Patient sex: M
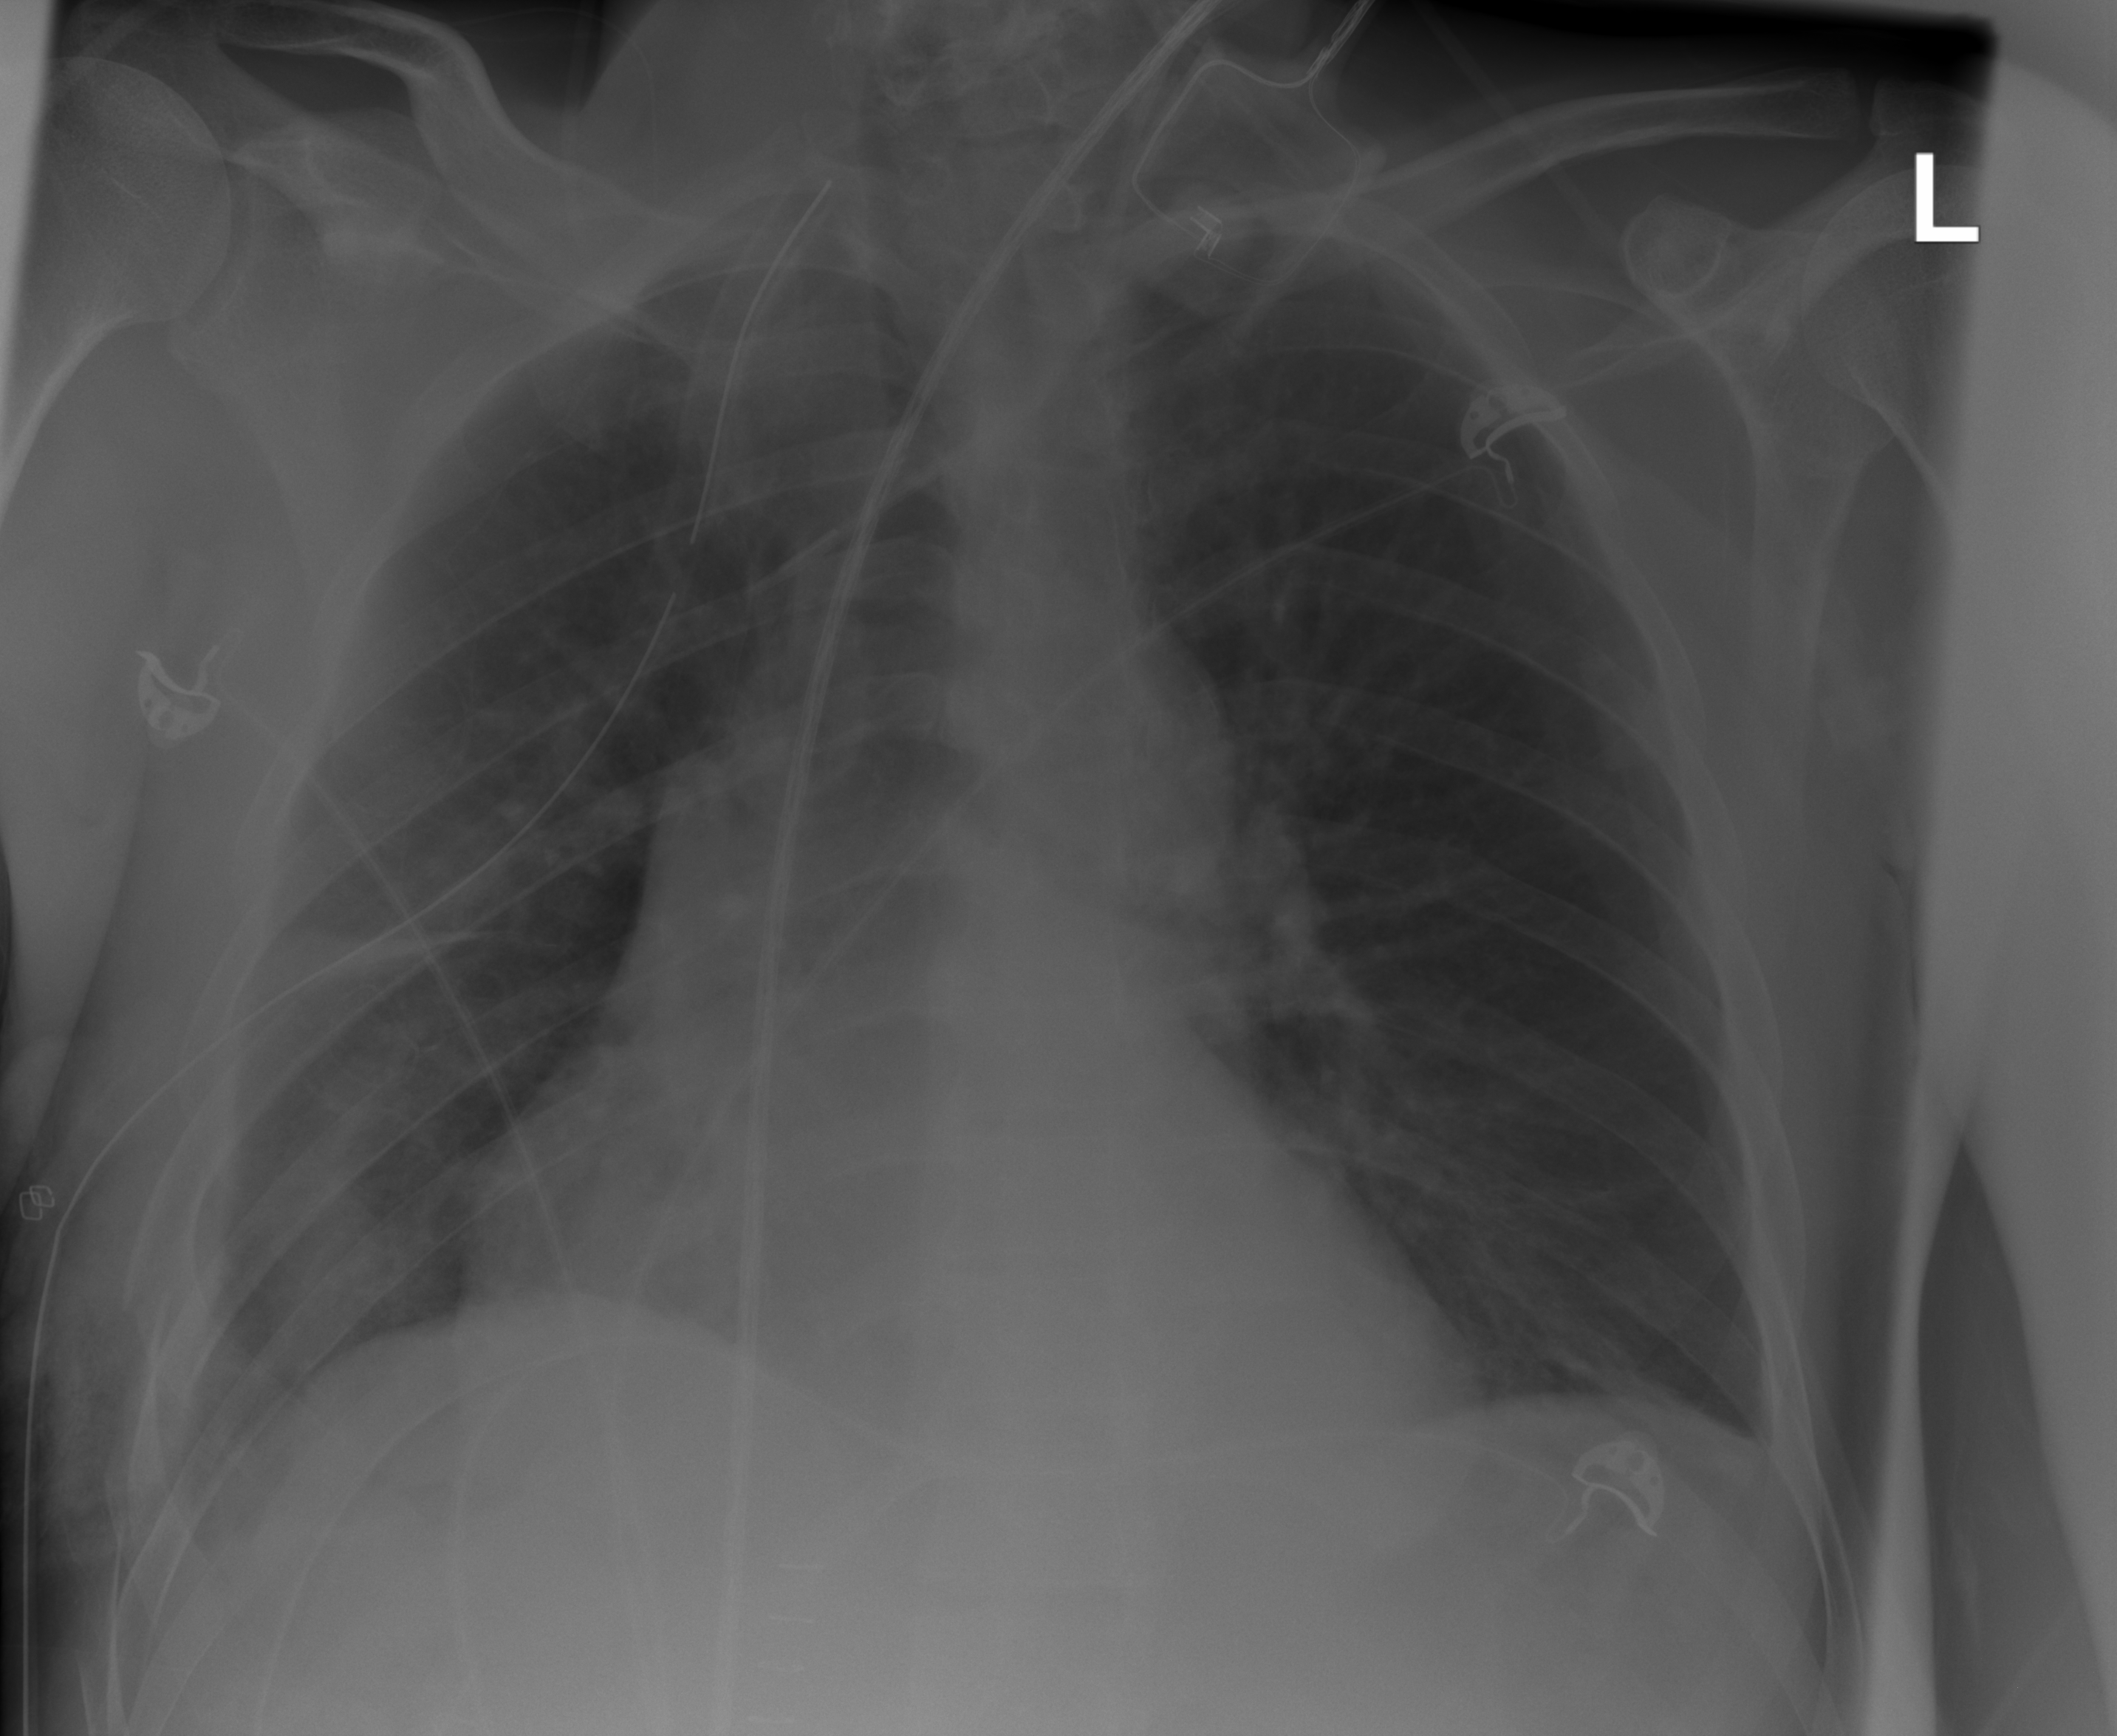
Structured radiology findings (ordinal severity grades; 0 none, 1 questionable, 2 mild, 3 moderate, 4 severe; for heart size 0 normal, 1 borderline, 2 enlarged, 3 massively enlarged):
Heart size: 2
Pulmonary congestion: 0
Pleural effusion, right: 1
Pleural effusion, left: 0
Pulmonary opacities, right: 0
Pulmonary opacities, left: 0
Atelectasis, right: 2
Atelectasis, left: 0